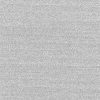
Atmospheric dust classification: dusty